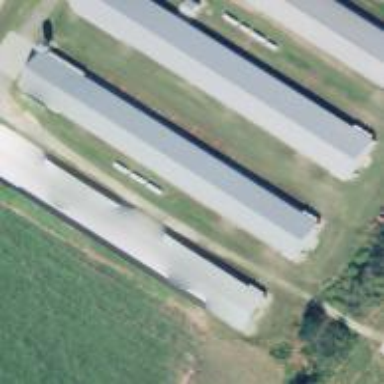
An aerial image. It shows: Farm auxiliary building.